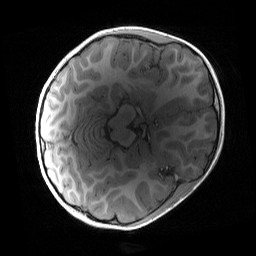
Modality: T1w
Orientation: axial
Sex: male
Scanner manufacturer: siemens
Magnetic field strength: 3 T
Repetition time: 1.9 s
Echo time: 0.00243 s